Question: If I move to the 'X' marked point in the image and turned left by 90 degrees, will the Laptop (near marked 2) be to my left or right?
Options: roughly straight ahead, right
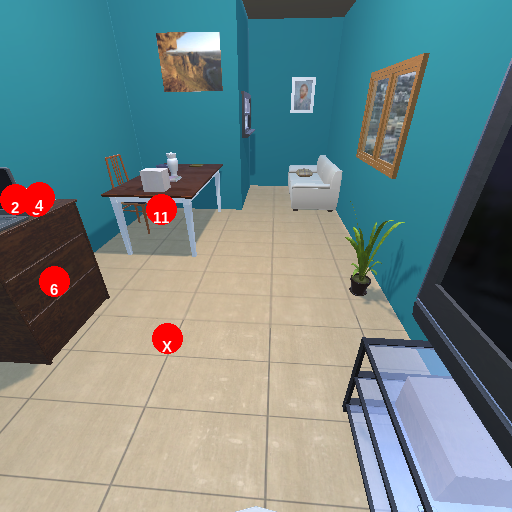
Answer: roughly straight ahead